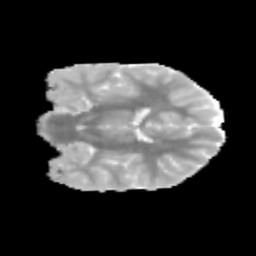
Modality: MD
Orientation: coronal
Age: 11
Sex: male
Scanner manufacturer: siemens
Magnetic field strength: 3 T
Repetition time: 3.8 s
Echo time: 0.07 s